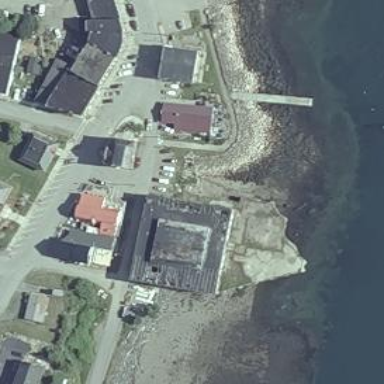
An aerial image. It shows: Arts centre.